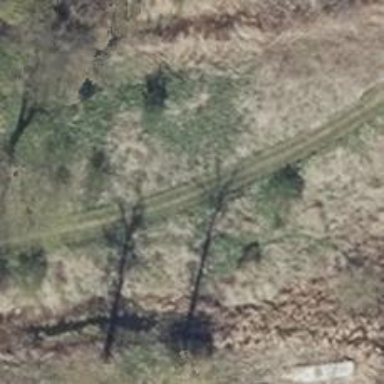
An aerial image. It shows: Grassy path.